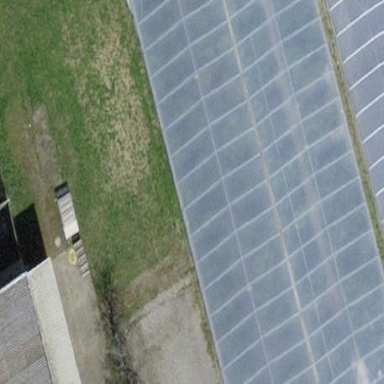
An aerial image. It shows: Greenhouse.